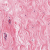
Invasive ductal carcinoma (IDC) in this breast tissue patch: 0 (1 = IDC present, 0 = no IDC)